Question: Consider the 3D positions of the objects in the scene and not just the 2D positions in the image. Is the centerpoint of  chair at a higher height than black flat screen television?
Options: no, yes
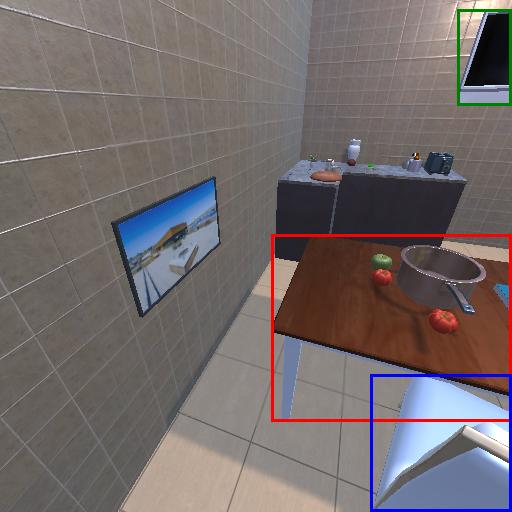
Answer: no